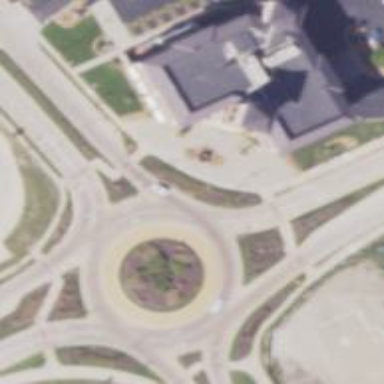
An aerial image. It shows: Secondary road leading to roundabout.